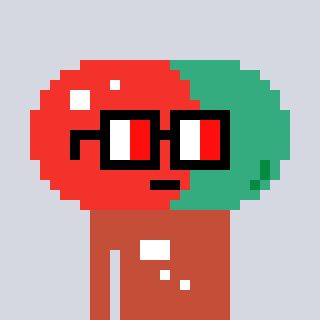
a pixel art character with square glasses with black frames and red eyes, a pill-shaped head and a rust-colored body on a cool background